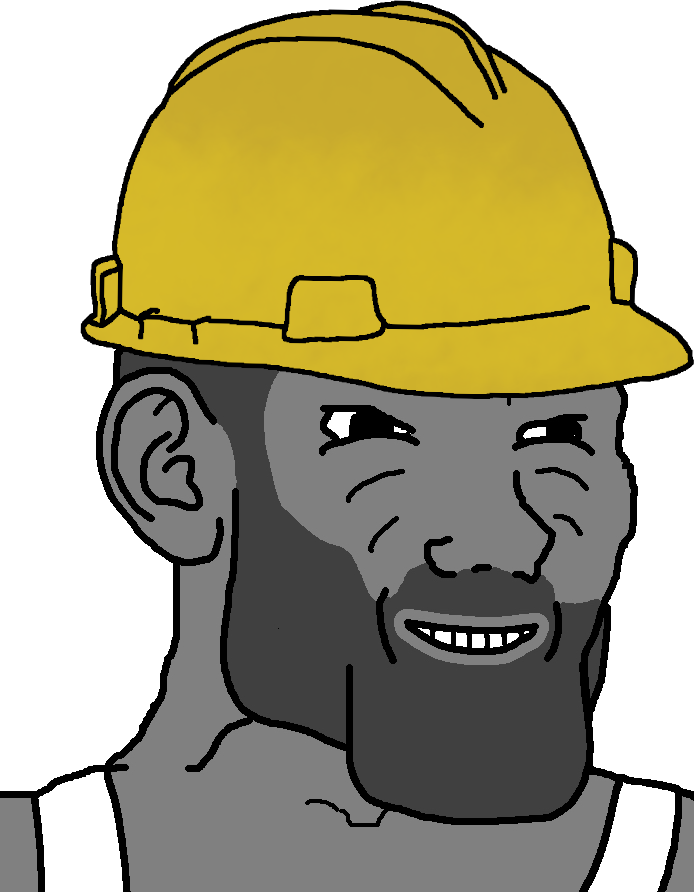
Label: 5_Grey_Chad